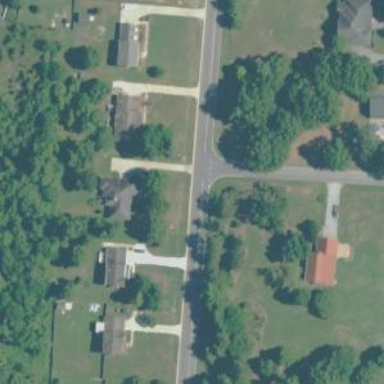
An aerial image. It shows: Residential road.